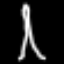
Label: The Eiffel Tower